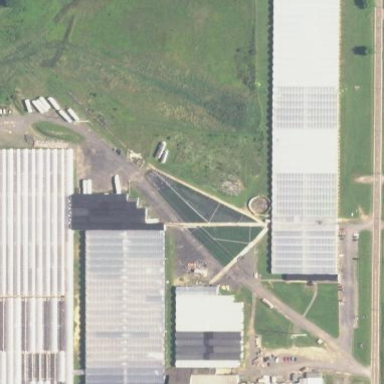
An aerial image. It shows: Greenhouse used for horticulture.